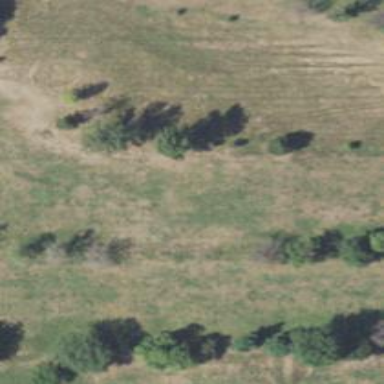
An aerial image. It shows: Grassy golf fairway.